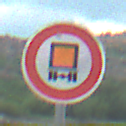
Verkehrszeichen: VerbotKennzeichnungspflichtigeKraftfahrzeugeGefaehrlicheGueter
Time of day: MorningAfternoon
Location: Outdoor (Nature)
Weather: PartlyCloudy
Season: NotSpecified
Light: Natural